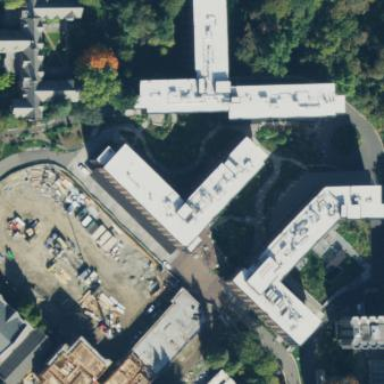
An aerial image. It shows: Dormitory building.